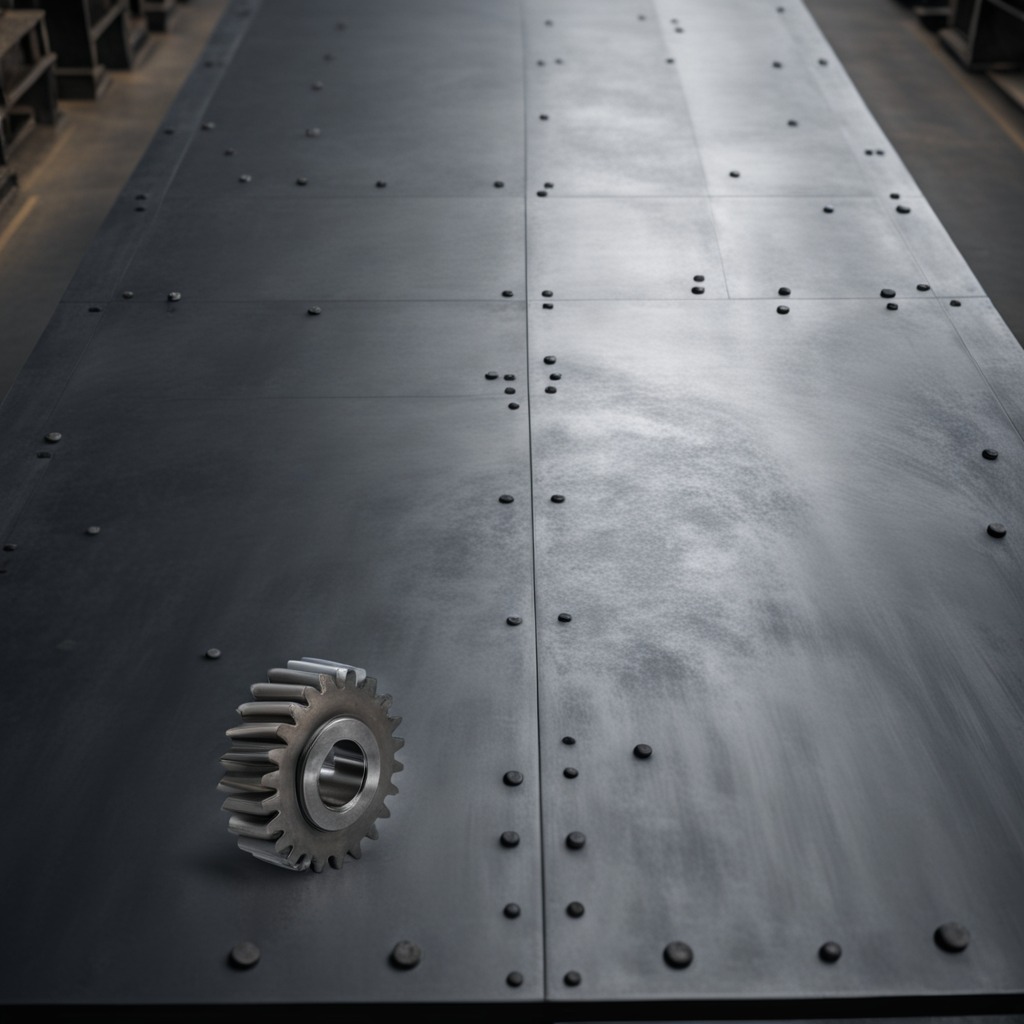
A steel gear with teeth is lying on a cold steel table in a mining workshop.